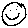
Label: smiley face